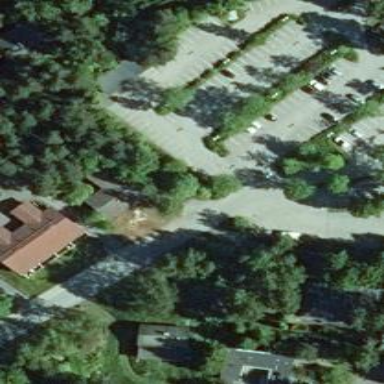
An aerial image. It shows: Path.